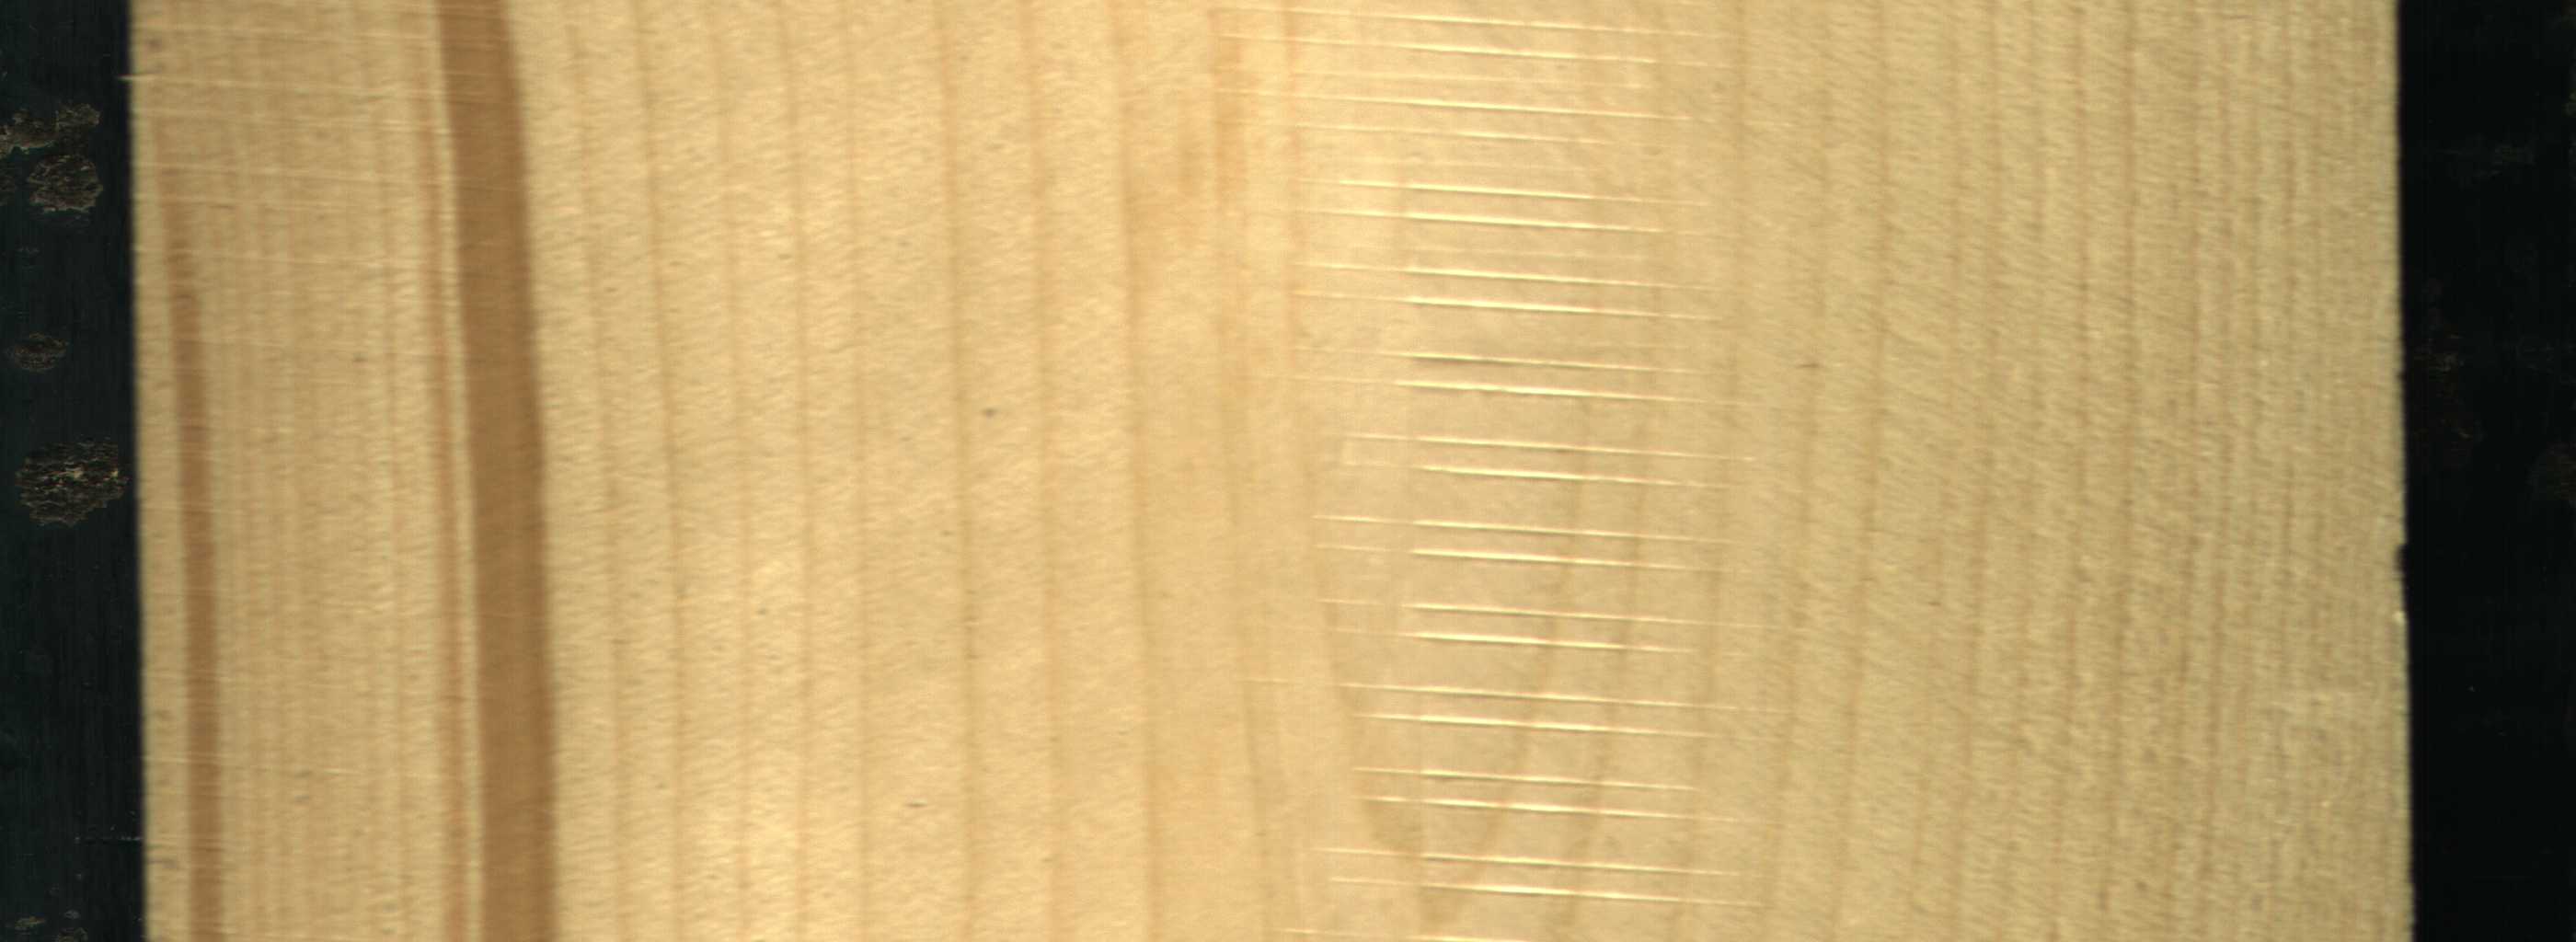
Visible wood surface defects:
Quartzity